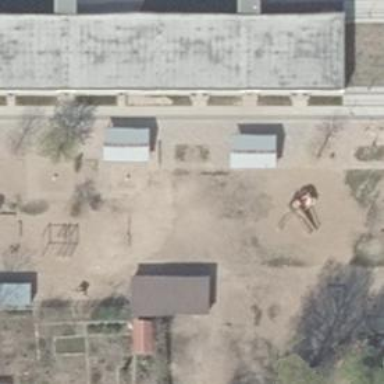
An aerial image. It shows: Kindergarten.